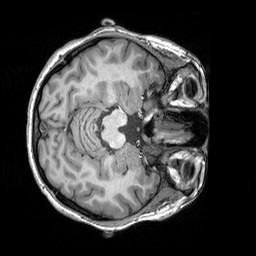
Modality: T1w
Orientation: axial
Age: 21
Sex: female
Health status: healthy
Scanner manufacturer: siemens
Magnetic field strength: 3 T
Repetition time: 2.3 s
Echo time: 0.00303 s